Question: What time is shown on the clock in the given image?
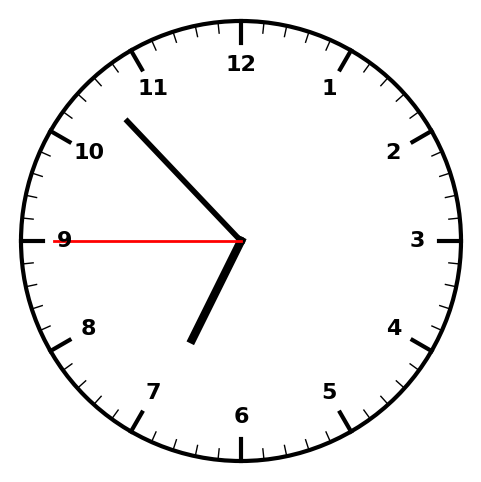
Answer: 06:52:45